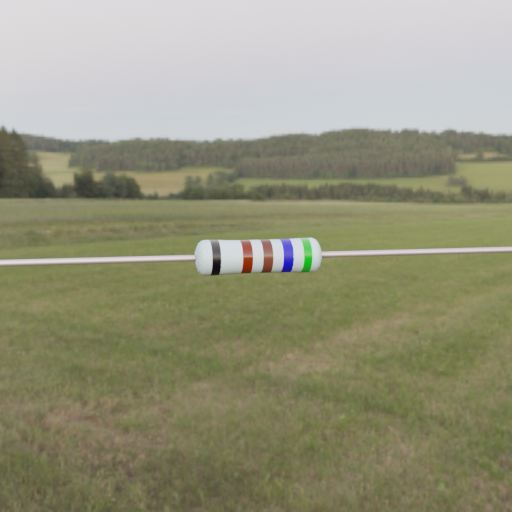
Resistor colour bands (in order): black, brown, brown, blue, green